Aerial crown-view tile of a tropical tree (Barro Colorado Island, Panama), acquired 20250414:
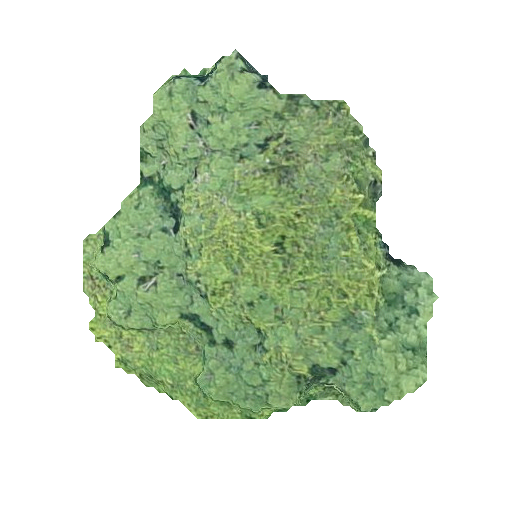
Species: Hura crepitans
GBIF accepted scientific name: Hura crepitans
Crown area: 132.155 m²